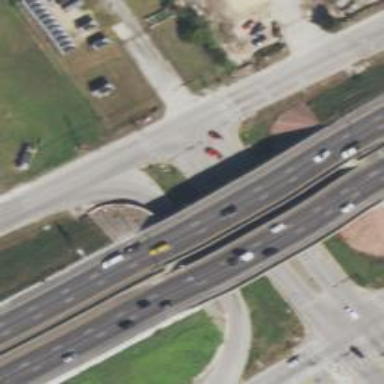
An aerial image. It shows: Bridge over motorway.